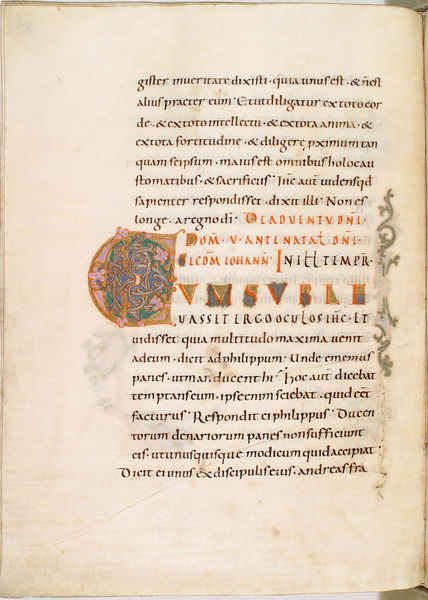
Titel: Gerocodex, Perikopenbuch
Institution: Darmstadt, Hessische Landesbibliothek
Schlagwörter: blau, grün, blumen, orange, weiss, rot, malerei, ornament, gold, schrift, papier, rand, ornamente, verzierung, buch, dom, links, seite, text, buchstaben, initiale, buchseite, pergament, mittelalter, zeilen, breit, emblem, letter, handschrift, zeile, latein, lateinisch, initial, buchmalerei, majuskel, inkunabel, minuskel, hervorhebung, c, cumsuble, seitenverzierung